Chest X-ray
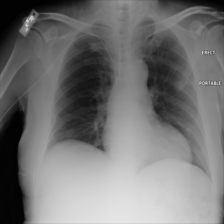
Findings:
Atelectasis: negative
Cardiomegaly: negative
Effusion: negative
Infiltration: negative
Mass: negative
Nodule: positive
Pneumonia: negative
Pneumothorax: negative
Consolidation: negative
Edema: negative
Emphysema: negative
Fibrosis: negative
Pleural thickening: negative
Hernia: negative